Question: I have a panel in the left side that I want it to scroll horizontally only but is not working. I went into the panels properties and set ScrollBars to horizontal and it shows but it does not work. Picture is below.
'''
<asp:Panel ID="panelButtons" runat="server" Direction="LeftToRight"
CssClass="leftPanel" ScrollBars="Horizontal" ></asp:Panel>
'''

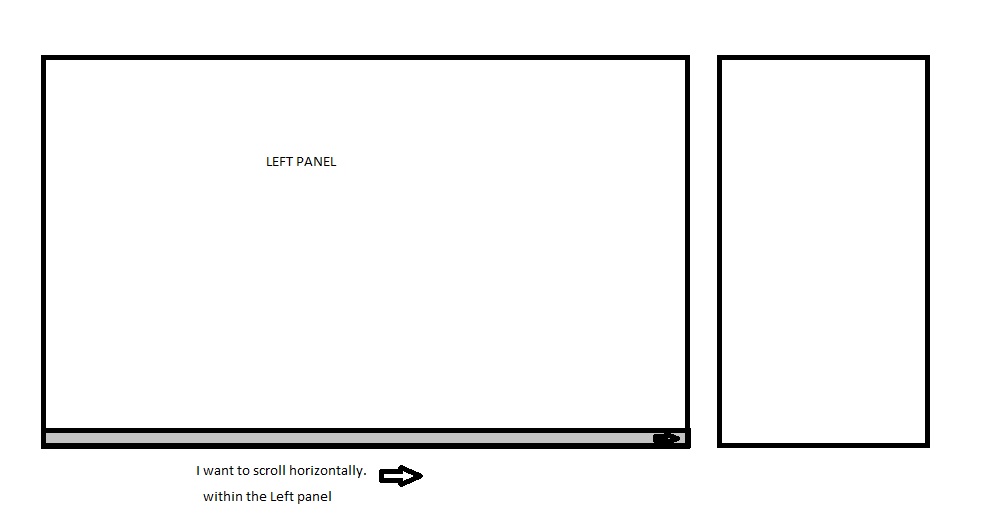
Answer: You are try using nested Panels and explicitly set Width of both panels.
'''
<asp:Panel ID="panelContainer" runat="server" Direction="LeftToRight" CssClass="leftPanelContainer" ScrollBars="Horizontal" Width="300px;">
<asp:Panel ID="panelButtons" runat="server" Direction="LeftToRight" CssClass="leftPanel" ScrollBars="Horizontal" Width="1000px">
LEFT PANEL
</asp:Panel>
</asp:Panel>
'''